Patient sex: F
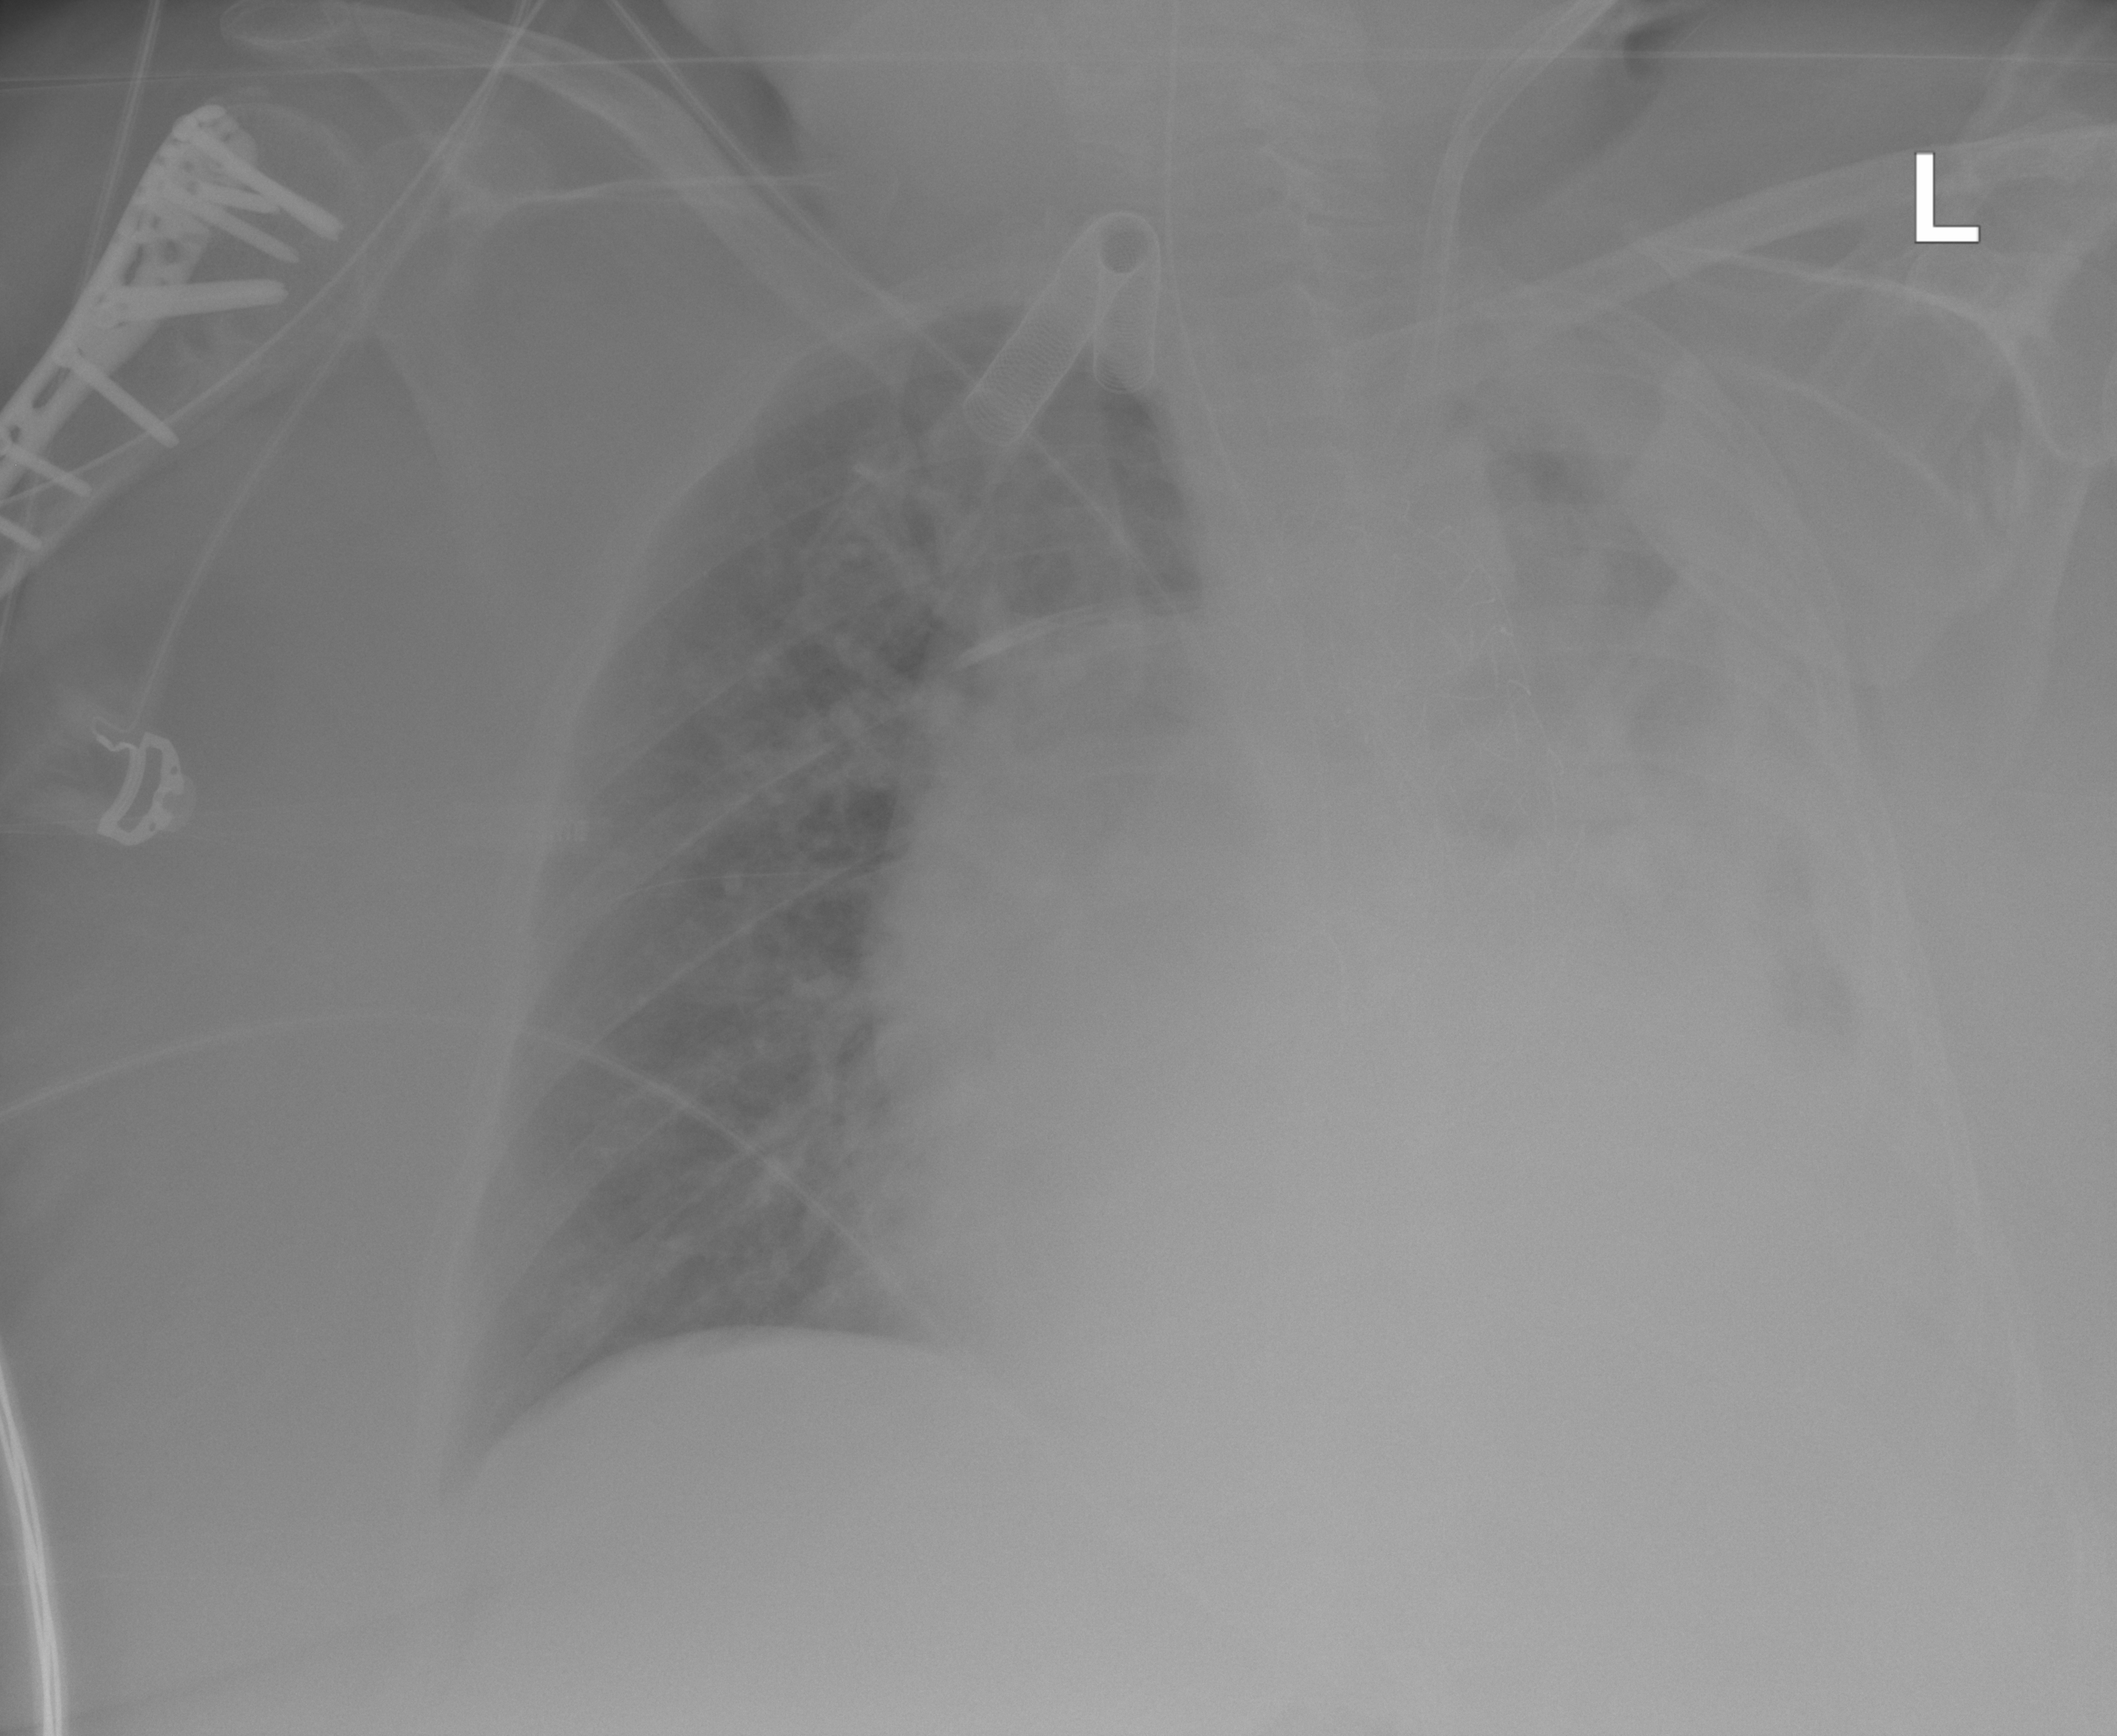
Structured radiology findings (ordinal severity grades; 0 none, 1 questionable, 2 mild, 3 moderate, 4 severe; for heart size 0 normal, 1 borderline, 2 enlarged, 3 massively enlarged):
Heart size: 2
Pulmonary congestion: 0
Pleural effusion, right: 0
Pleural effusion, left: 2
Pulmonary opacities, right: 0
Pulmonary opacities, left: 1
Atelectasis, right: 0
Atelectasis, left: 3